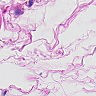
Metastatic tissue present: no